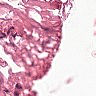
Metastatic tissue present: no